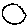
Label: circle